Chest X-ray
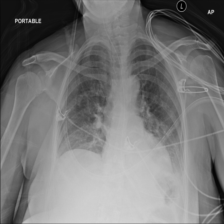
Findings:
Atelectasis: positive
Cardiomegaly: negative
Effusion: negative
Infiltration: positive
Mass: negative
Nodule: negative
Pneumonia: negative
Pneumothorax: negative
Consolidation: negative
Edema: negative
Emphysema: negative
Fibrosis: negative
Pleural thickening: negative
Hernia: negative